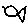
Label: fish